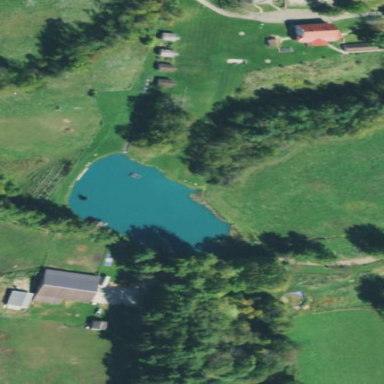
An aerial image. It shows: Pond surrounded by natural water.